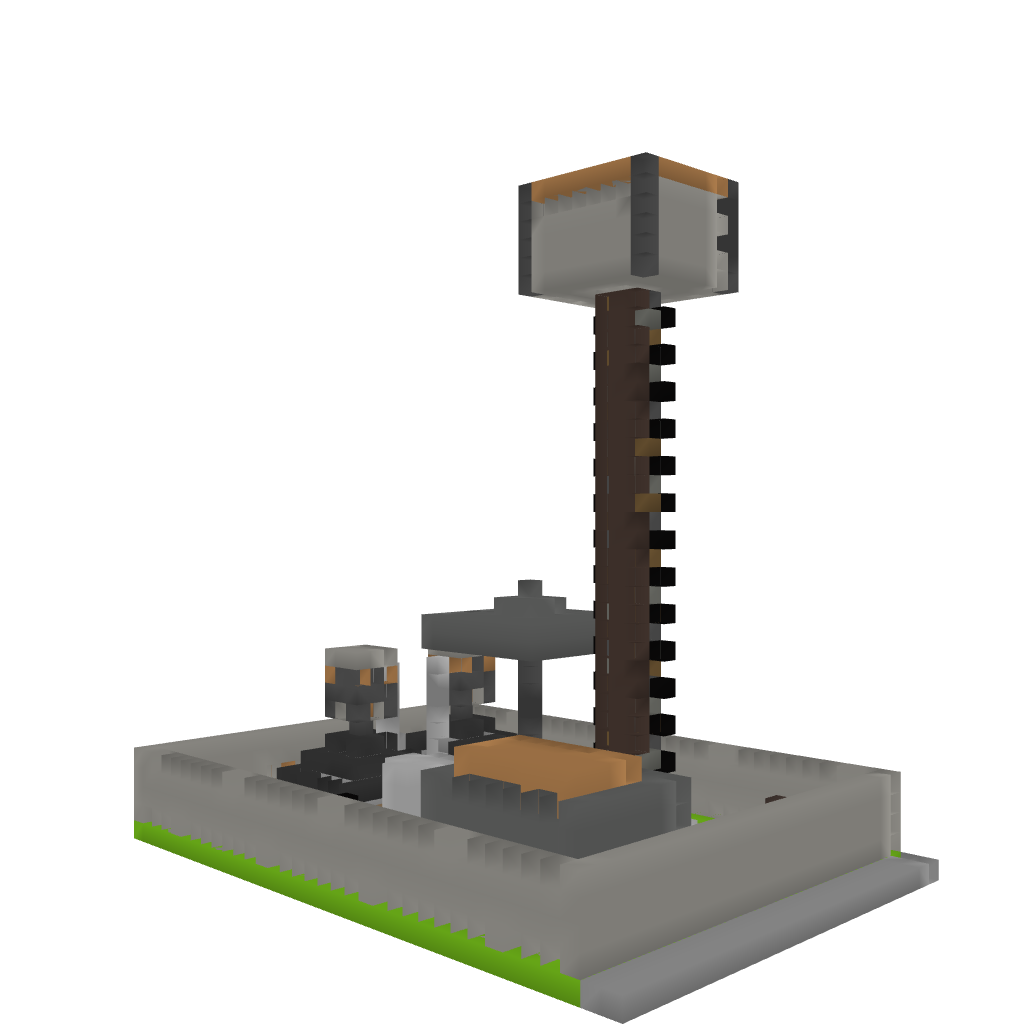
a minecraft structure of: Dream's Garden